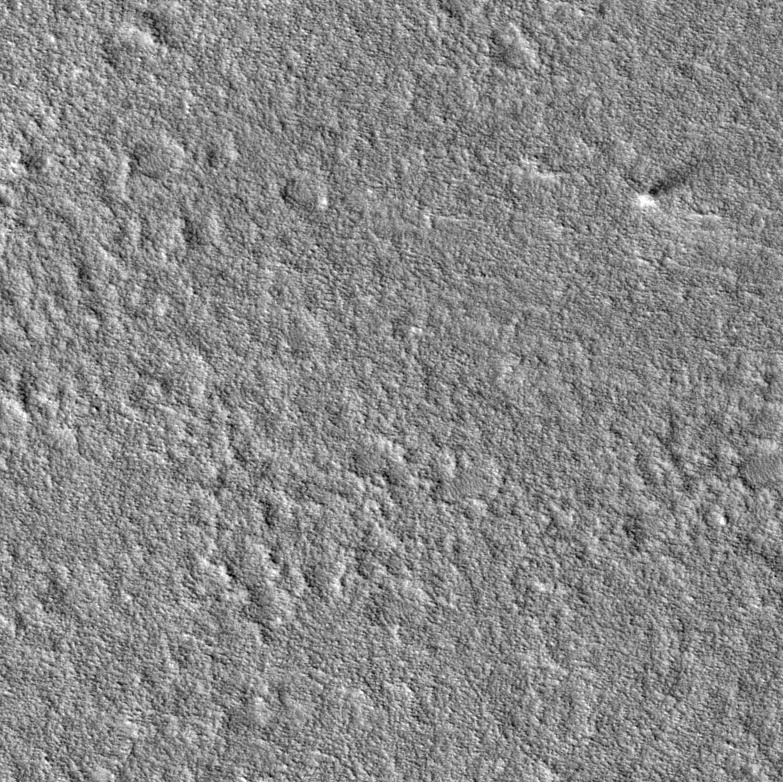
Label: dustdevil